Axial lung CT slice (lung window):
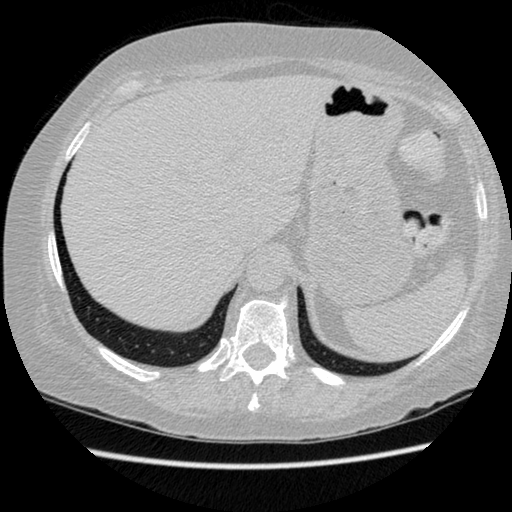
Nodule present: no